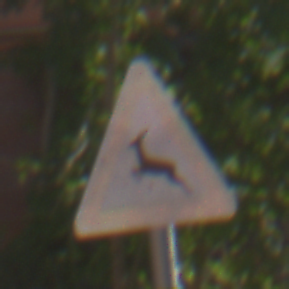
Verkehrszeichen: WildwechselRechts
Umgebung: Outdoor, Suburban
Tageszeit: MorningAfternoon
Wetter: PartlyCloudy
Licht: Natural
Jahreszeit: NotSpecified
Kontrast: HighContrast